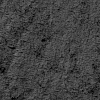
Atmospheric dust classification: not_dusty